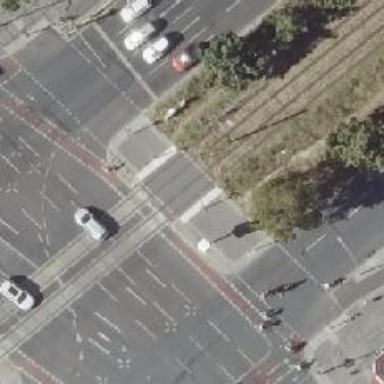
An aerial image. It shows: Tram crossing with traffic signals.